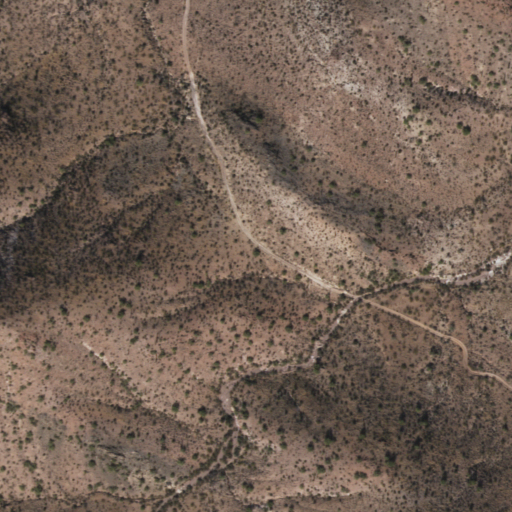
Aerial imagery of gap in Arizona named Big Horn Pass containing only shrub